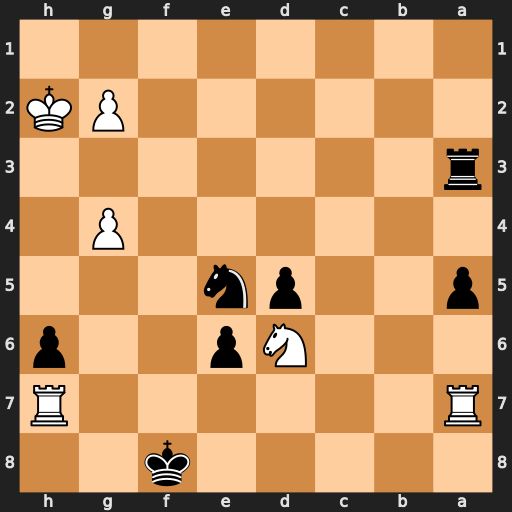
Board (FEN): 5k2/R6R/3Np2p/p2pn3/6P1/r7/6PK/8
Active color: b
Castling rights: -
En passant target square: -
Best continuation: Nxg4+ Kg1 Ra1#